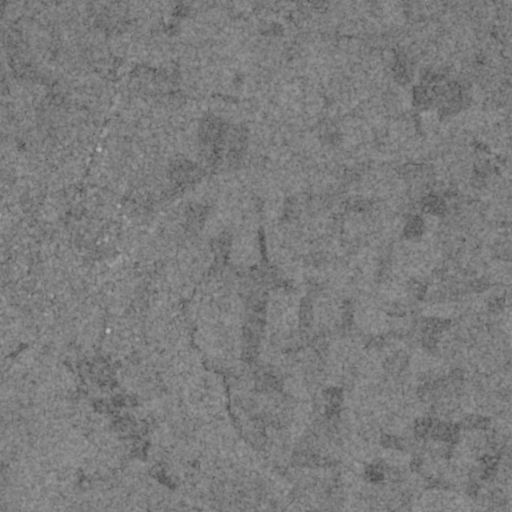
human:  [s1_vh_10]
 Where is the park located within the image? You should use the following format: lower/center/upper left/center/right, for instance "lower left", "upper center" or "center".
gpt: The park is located in the center left of the image.
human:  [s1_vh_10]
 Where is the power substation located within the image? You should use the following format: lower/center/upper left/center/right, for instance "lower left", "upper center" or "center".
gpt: The power substation is located in the upper left of the image.
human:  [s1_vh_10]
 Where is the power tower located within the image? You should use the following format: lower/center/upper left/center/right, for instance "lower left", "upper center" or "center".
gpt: The power tower is located in the upper left of the image.
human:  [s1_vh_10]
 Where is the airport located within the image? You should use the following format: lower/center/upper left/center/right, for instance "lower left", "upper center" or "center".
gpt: There is no airport in the image.

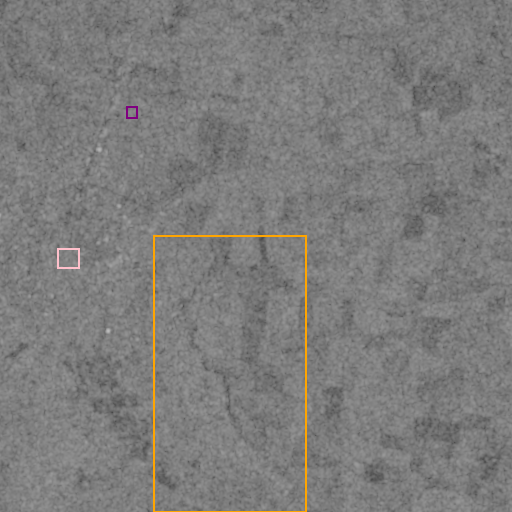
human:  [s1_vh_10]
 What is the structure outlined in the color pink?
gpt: The structure outlined in pink is a park.
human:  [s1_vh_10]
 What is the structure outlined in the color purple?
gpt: The structure outlined in purple is a power substation.
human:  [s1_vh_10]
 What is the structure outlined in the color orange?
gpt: The structure outlined in orange is a quarry.
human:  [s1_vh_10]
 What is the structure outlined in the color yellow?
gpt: There is no yellow outline.